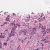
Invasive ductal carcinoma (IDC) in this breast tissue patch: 1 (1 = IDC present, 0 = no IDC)